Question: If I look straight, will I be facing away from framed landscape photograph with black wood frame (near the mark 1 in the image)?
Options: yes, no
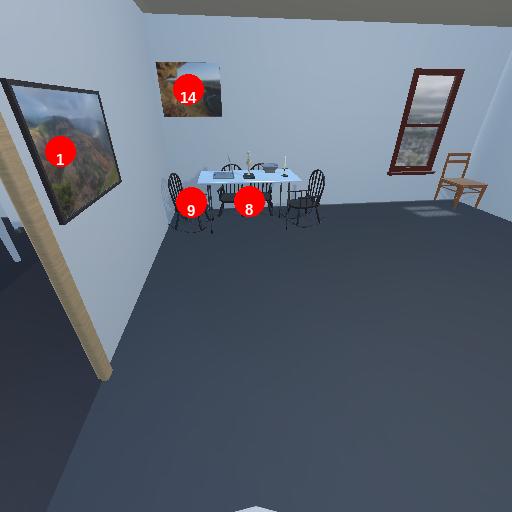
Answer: yes